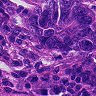
Metastatic tissue present: yes